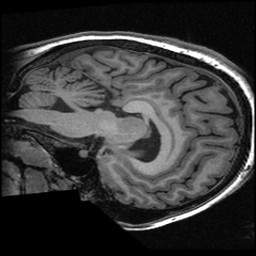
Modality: T1w
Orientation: sagittal
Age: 22
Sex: female